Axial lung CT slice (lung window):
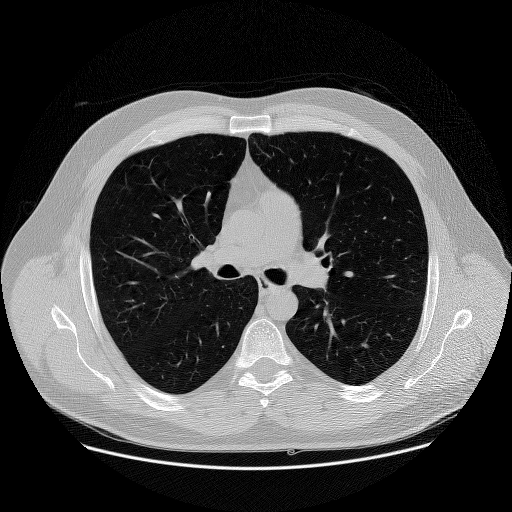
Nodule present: no